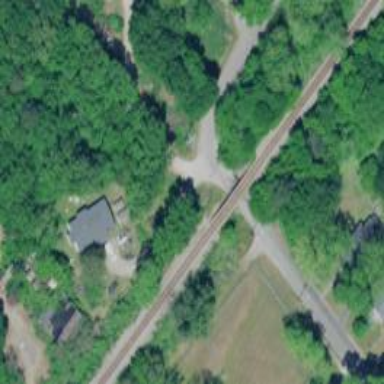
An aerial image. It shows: Railway bridge.